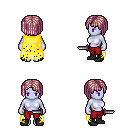
a pixel art fantasy rpg character, female body template, dark elf, purple skin, yellow tattered cape, red pants, white blonde pageboy hairstyle, black shoes, dagger, four views (front, back, left, right), 2x2 character sprite sheet, small pixel art, hard edges, no anti-aliasing